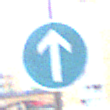
Verkehrszeichen: VorgeschriebeneFahrtrichtungGeradeaus
Umgebung: Outdoor, Urban
Tageszeit: MorningAfternoon
Wetter: Overcast
Licht: Natural
Jahreszeit: NotSpecified
Kontrast: LowContrast